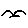
Label: bird